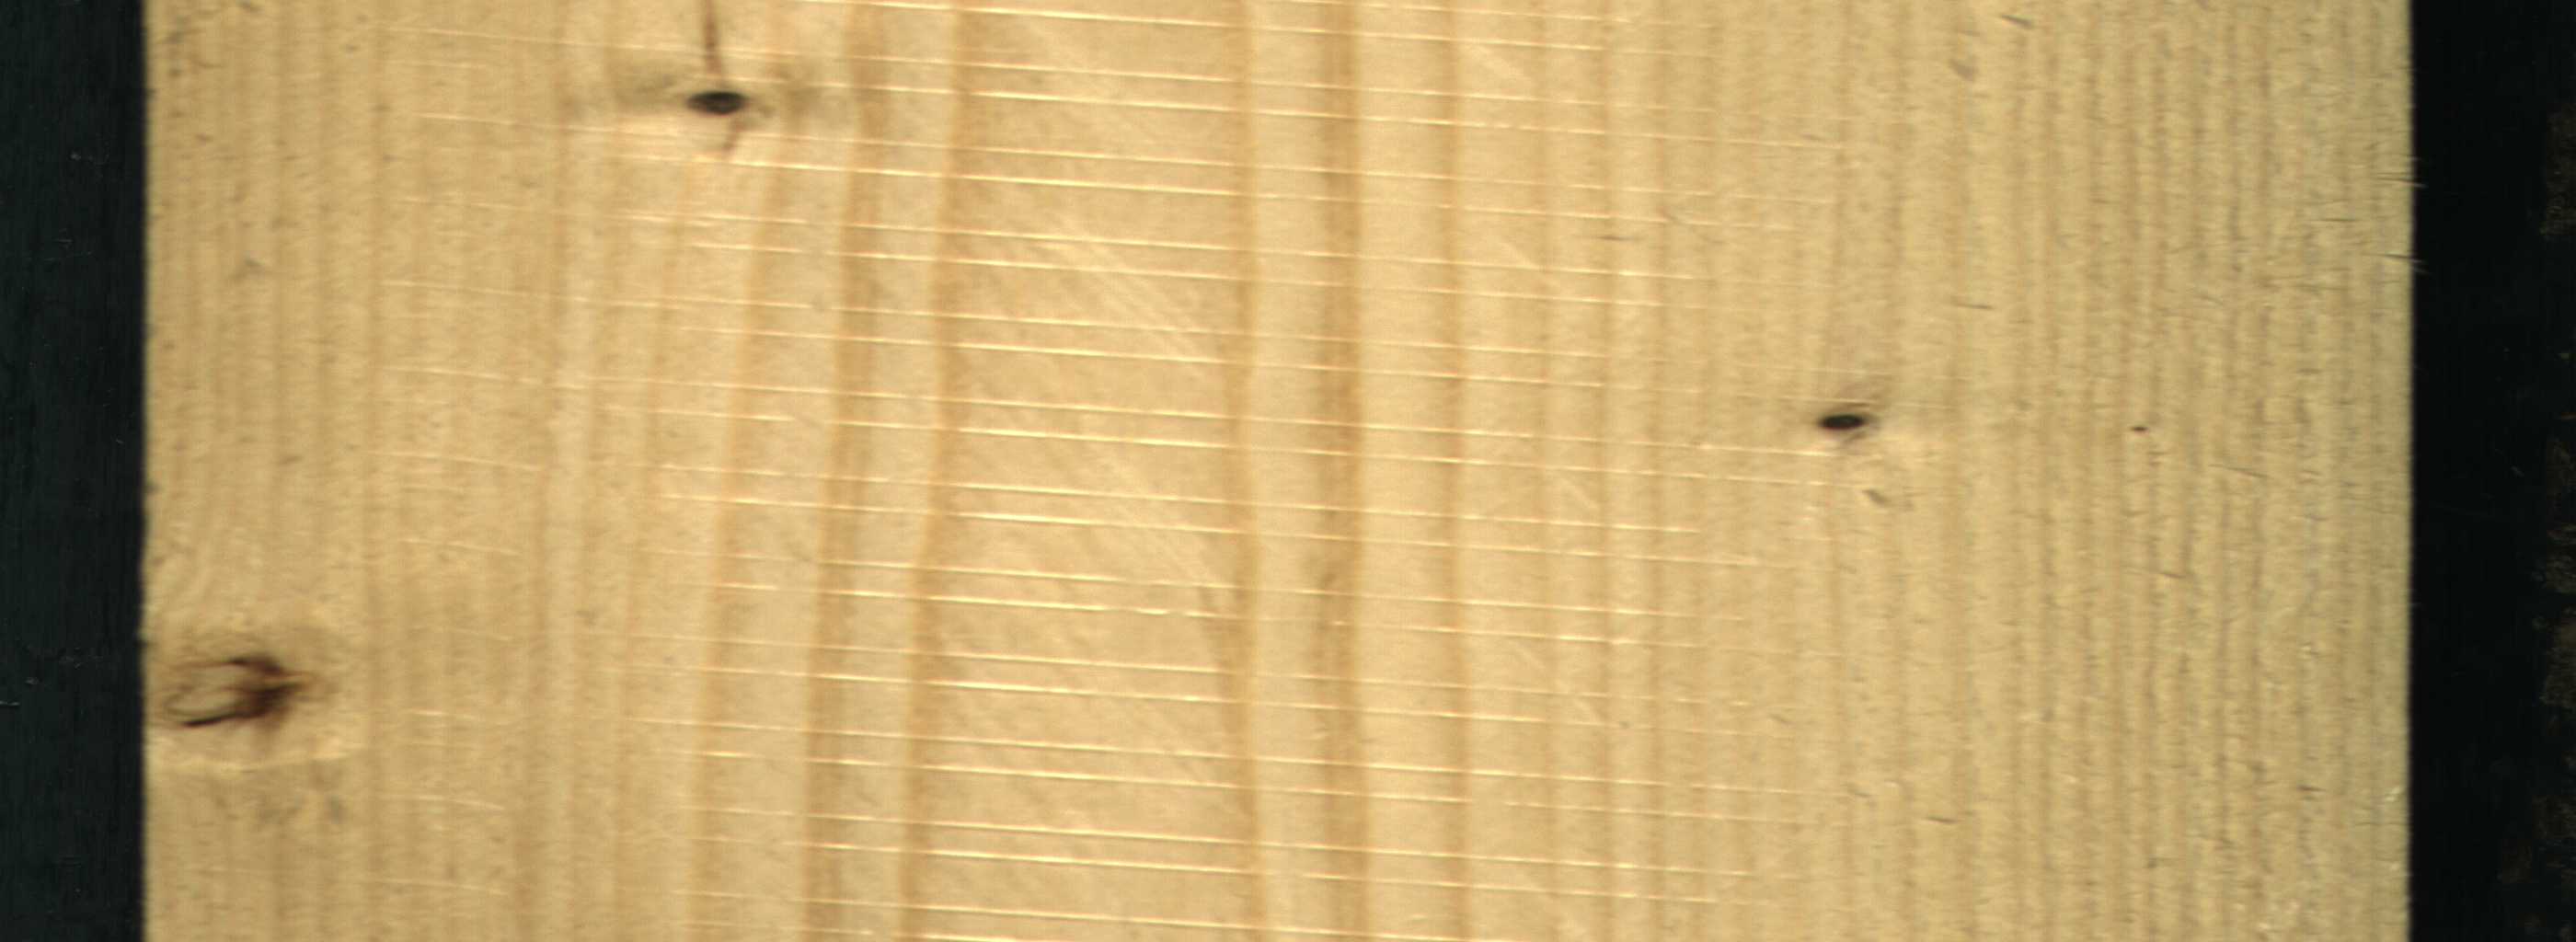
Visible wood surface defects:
Dead_Knot
Dead_Knot
Dead_Knot